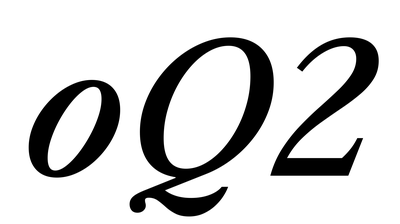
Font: LibreCaslonText-Italic_Medium_Italic